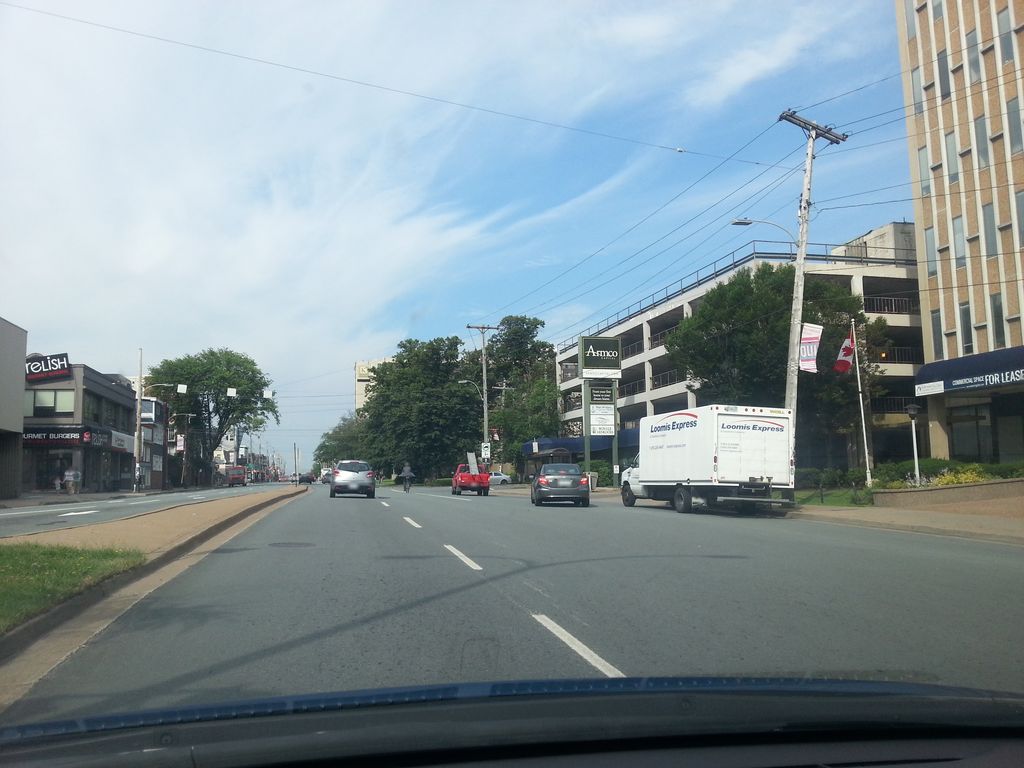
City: halifax